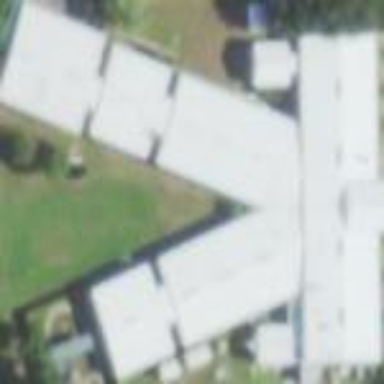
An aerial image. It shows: Nursing home building.